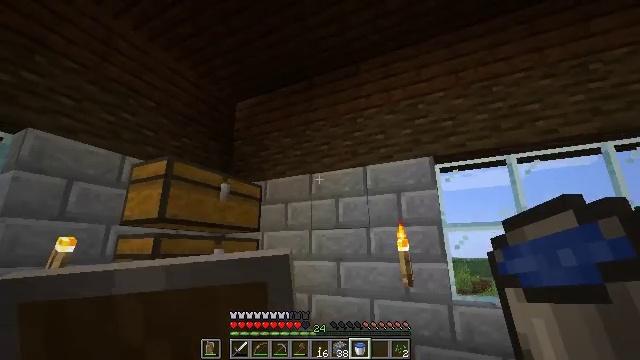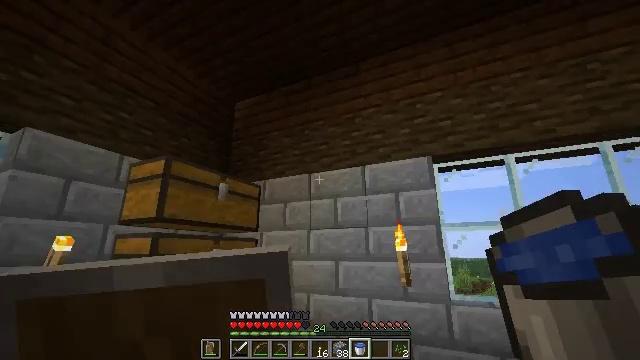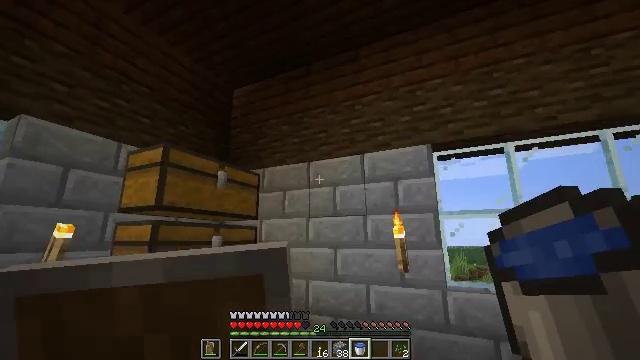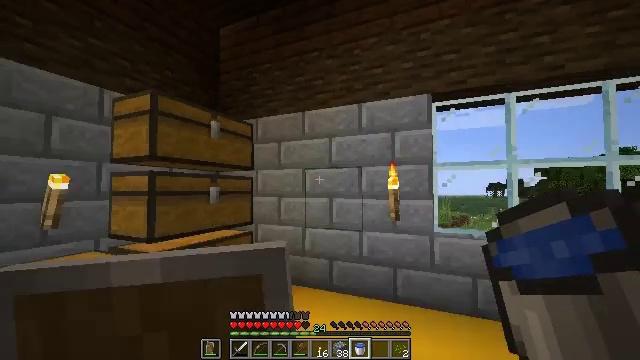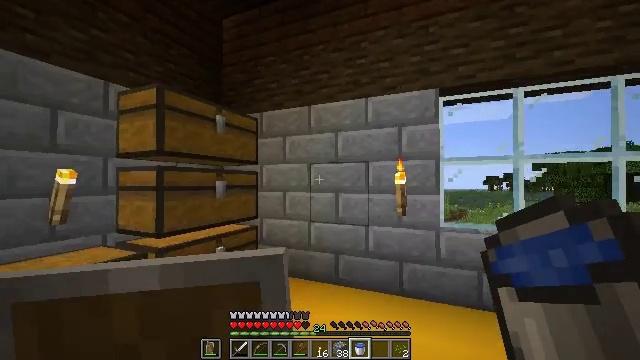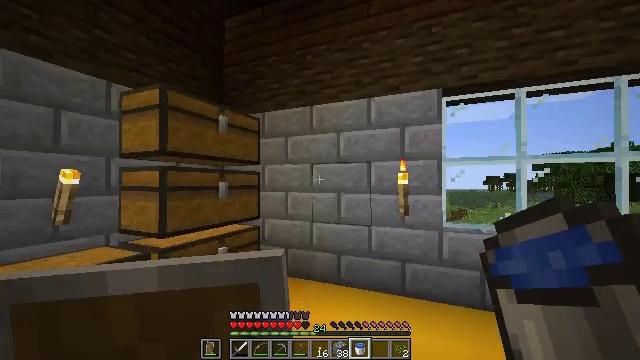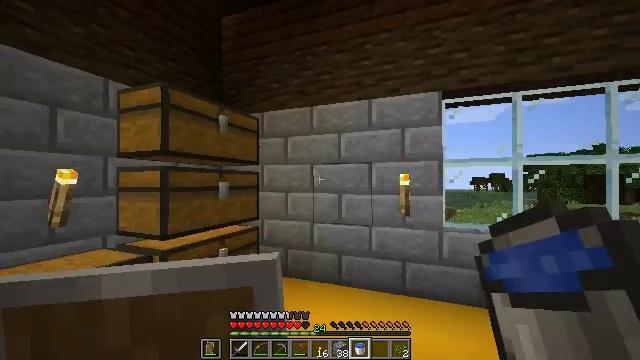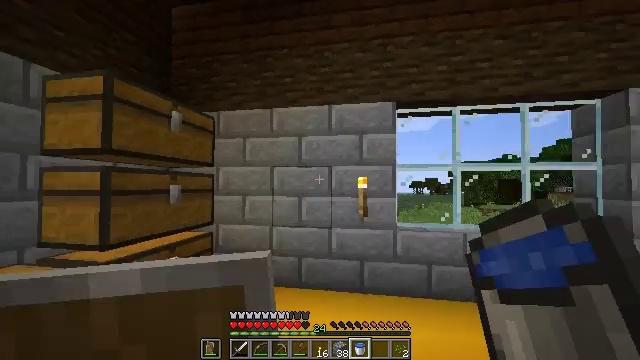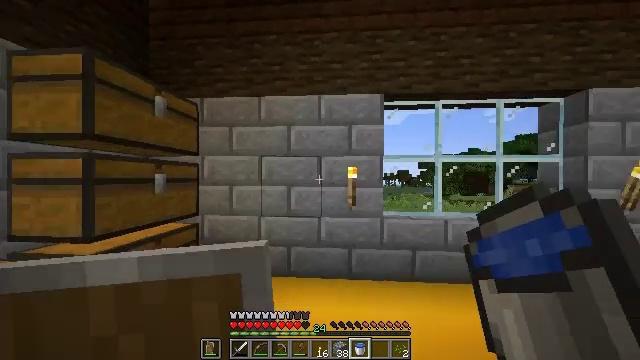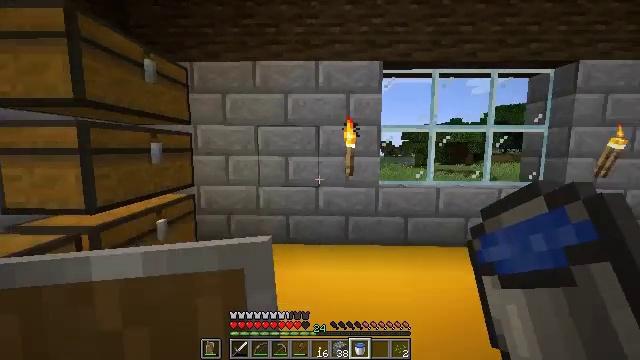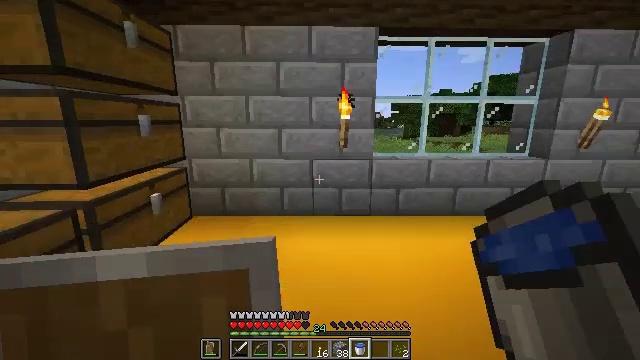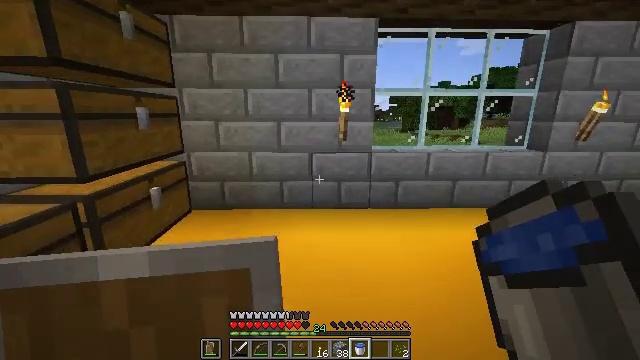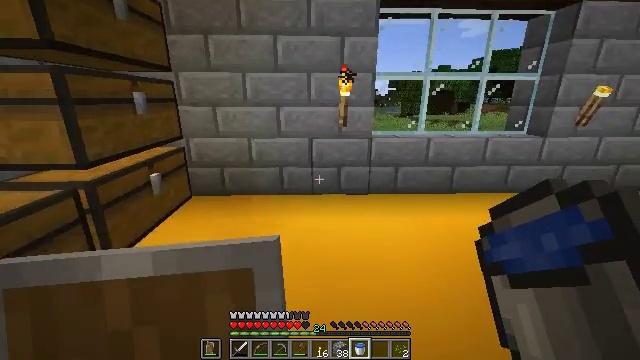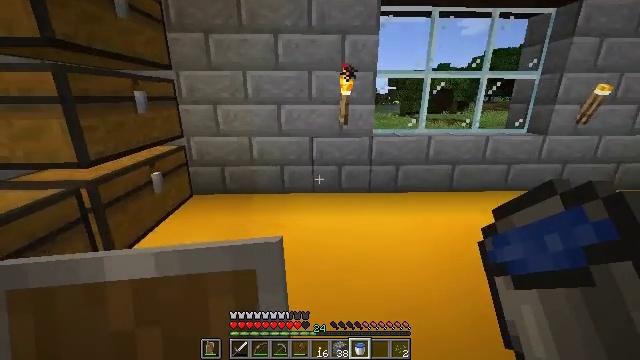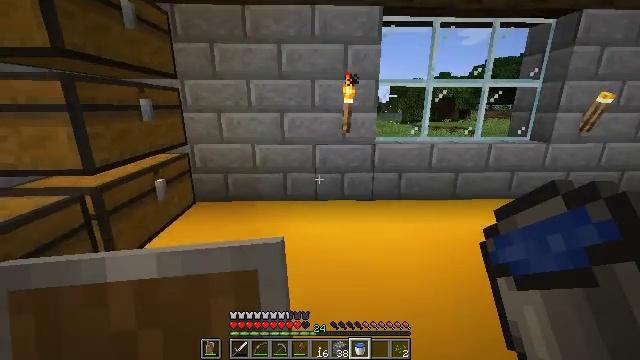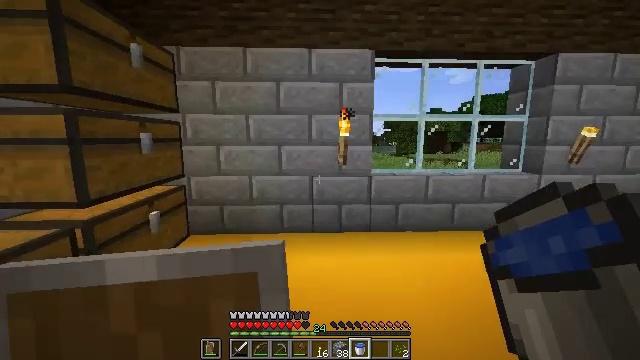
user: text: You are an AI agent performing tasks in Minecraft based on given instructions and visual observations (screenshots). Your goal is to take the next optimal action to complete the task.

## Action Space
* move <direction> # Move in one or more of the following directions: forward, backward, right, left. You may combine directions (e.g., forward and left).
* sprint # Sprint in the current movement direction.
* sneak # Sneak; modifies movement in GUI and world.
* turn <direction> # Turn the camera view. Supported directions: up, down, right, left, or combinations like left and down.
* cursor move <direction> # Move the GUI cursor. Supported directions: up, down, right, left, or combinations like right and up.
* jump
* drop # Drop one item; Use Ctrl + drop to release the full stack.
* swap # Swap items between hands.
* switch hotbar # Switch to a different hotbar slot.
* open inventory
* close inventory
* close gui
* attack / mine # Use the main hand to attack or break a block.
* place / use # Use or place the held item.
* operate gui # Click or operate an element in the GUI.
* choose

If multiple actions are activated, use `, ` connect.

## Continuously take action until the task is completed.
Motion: motion action
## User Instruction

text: Mine the chest to collect it.
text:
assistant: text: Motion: no_op
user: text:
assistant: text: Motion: turn down
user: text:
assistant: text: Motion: move left, turn right and down
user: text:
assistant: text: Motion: move left, turn down
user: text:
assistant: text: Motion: move left
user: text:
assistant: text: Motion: move left, turn right
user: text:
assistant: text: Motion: move left, turn right
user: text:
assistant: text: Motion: move left, turn right and down
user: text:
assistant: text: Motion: turn right and down
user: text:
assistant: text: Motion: turn right and down
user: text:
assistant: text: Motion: turn down
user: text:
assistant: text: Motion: turn down
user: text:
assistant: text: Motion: no_op
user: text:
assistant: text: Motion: turn up
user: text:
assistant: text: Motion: turn up
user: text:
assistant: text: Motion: turn up
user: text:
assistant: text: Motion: turn up
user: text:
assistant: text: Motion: no_op
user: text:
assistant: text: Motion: turn right and up
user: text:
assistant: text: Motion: turn right and down
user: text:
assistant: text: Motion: no_op
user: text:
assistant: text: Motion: no_op
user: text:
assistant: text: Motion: no_op
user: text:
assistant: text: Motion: no_op
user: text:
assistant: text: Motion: no_op
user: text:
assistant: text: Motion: turn left and down
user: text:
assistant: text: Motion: turn left and down
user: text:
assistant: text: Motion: move forward and move left
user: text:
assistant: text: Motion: move forward and move left
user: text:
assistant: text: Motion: move forward and move left